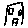
Label: house